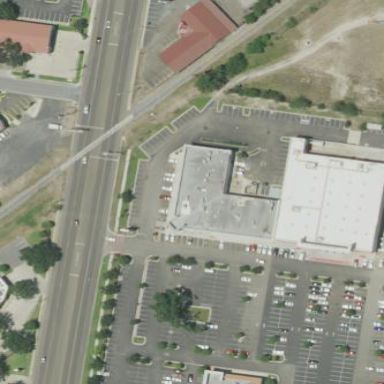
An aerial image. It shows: Retail building.